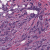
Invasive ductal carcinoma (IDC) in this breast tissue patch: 1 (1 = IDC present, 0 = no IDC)